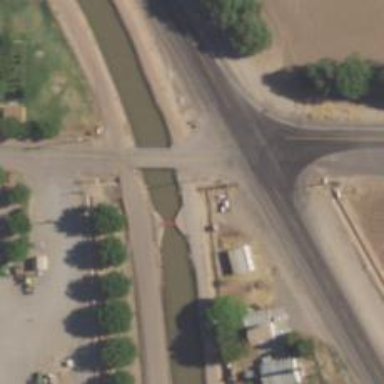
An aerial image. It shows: Irrigation culvert used for service.